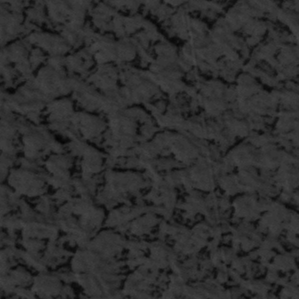
Label: frost